Platform: macOS
Application: Chrome
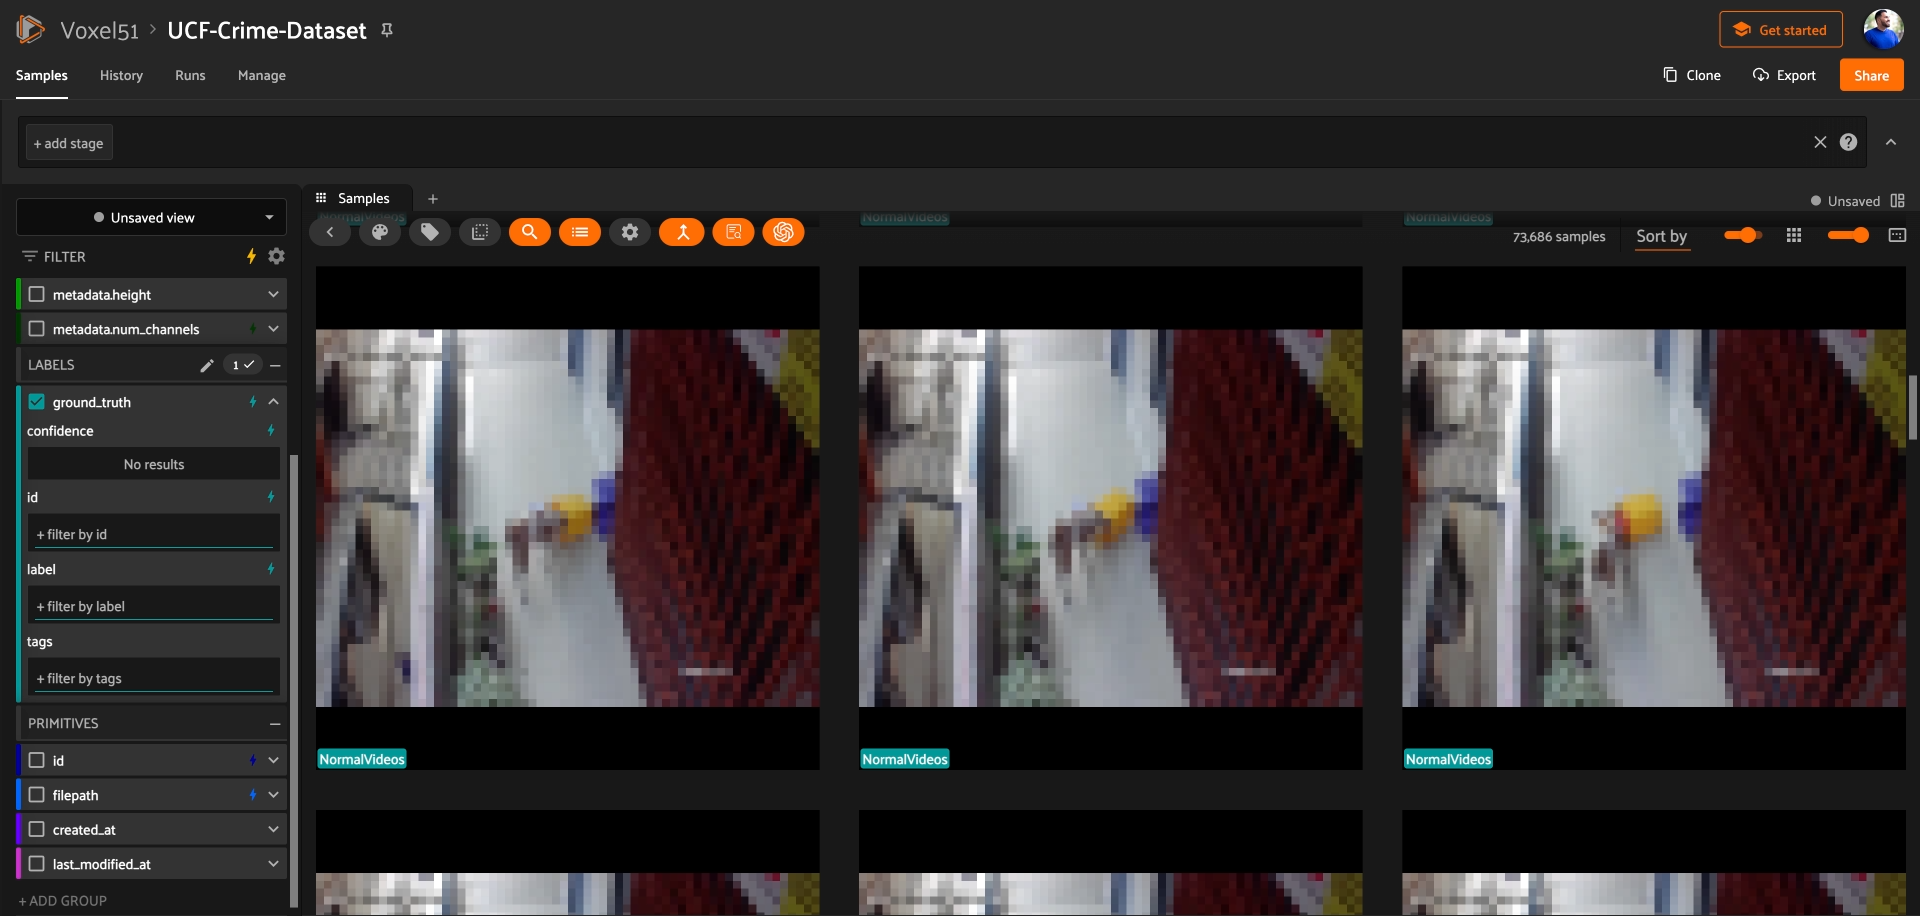
task_description: Filter the ground_truth by value of label
action_type: select
element_info: Menu Item

task_description: Filter the grouth_truth by value of tag
action_type: select
element_info: Menu Item